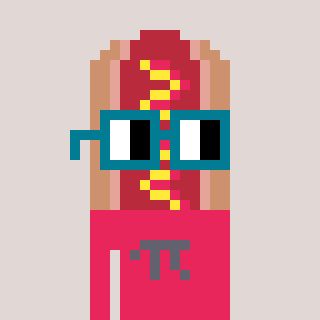
a pixel art character with square dark green glasses, a hotdog-shaped head and a redpinkish-colored body on a warm background